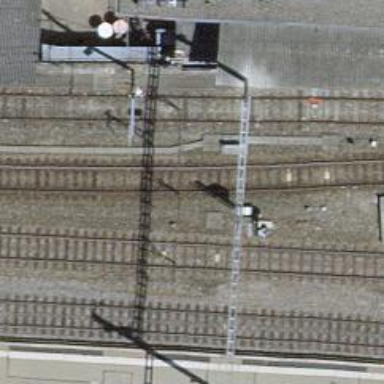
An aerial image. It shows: Railway siding with one electrified track and contact line.